Aerial crown-view tile of a tropical tree (Barro Colorado Island, Panama), acquired 20250124:
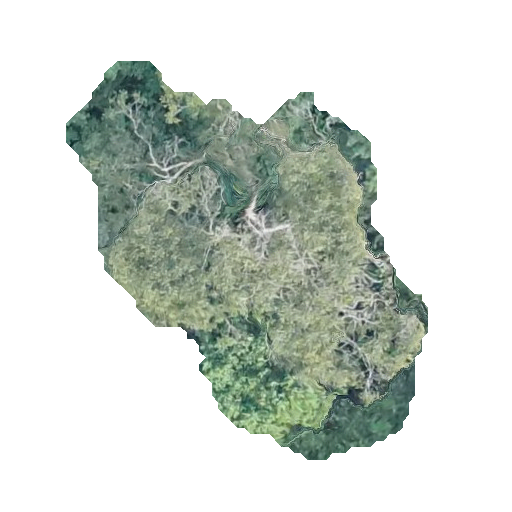
Species: Astronium graveolens
GBIF accepted scientific name: Astronium graveolens
Crown area: 131.108 m²